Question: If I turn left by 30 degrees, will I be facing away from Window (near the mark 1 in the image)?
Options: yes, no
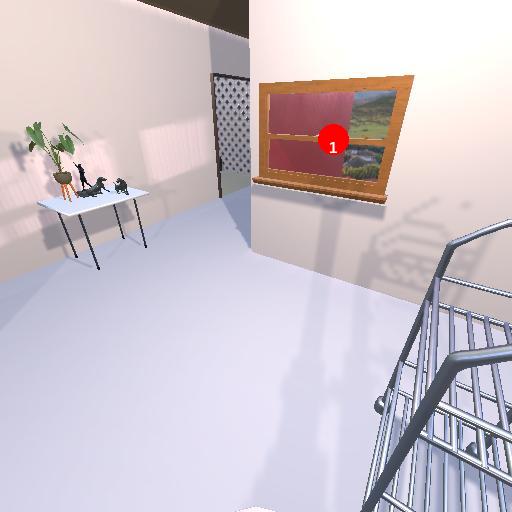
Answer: yes